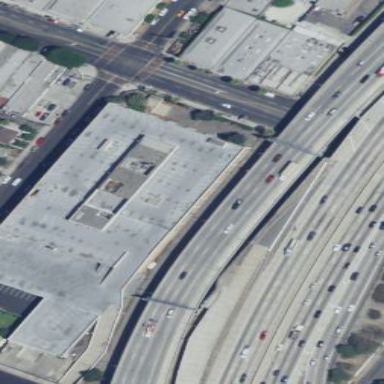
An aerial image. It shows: Industrial building.